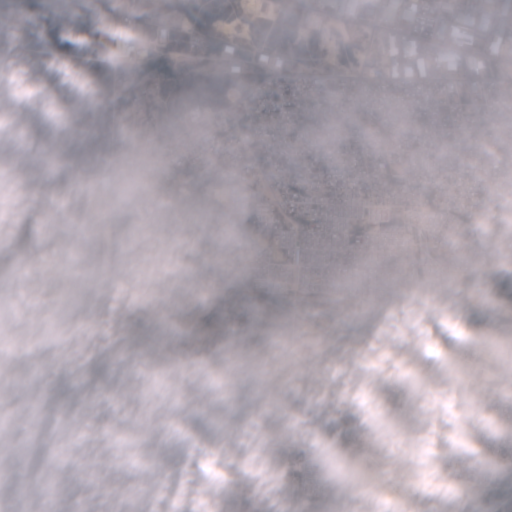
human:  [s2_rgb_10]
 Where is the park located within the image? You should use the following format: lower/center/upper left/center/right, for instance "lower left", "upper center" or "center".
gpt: The park is located in the upper right of the image.
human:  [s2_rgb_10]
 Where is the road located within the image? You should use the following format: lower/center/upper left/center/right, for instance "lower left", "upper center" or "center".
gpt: The road is located in the upper right of the image.
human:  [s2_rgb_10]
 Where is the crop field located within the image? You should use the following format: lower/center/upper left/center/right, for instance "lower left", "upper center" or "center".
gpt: There is no crop field in the image.